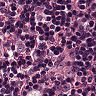
Metastatic tissue present: yes